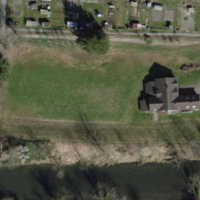
EUNIS habitat code: 53
Species observed at this site:
Milvus milvus
Buteo buteo
Corvus corone
Turdus merula